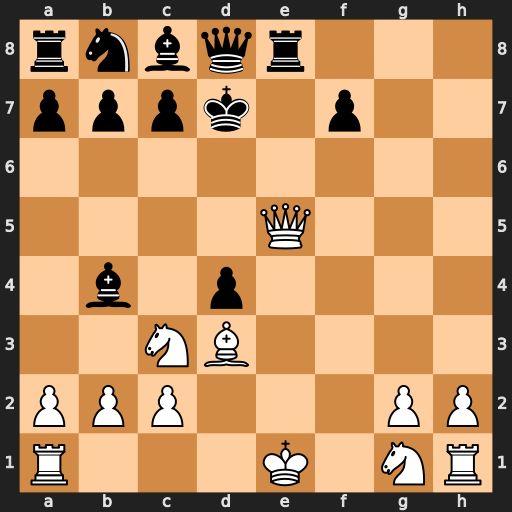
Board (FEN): rnbqr3/pppk1p2/8/4Q3/1b1p4/2NB4/PPP3PP/R3K1NR
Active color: w
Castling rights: KQ
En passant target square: -
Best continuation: Bf5+ Kc6 Be4+